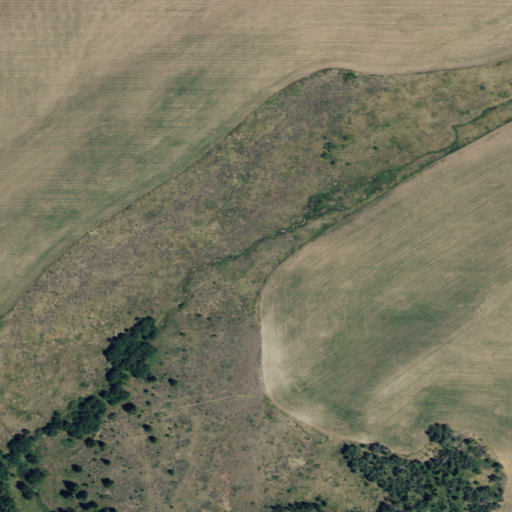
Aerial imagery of valley in Idaho named Rammell Hollow containing cultivated crops, shrub, and grassland